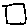
Label: square